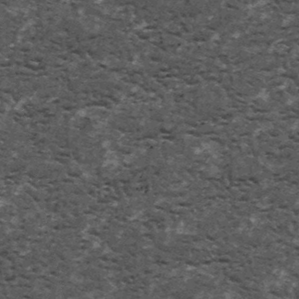
Label: frost